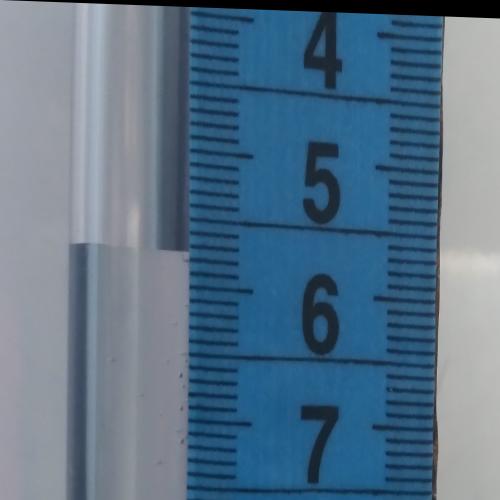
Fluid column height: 5.7 cm